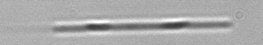
Label: Leptocylindrus